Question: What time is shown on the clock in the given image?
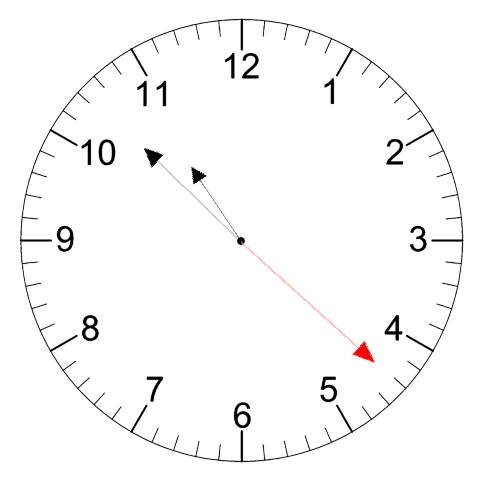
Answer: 10:52:22